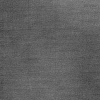
Atmospheric dust classification: dusty